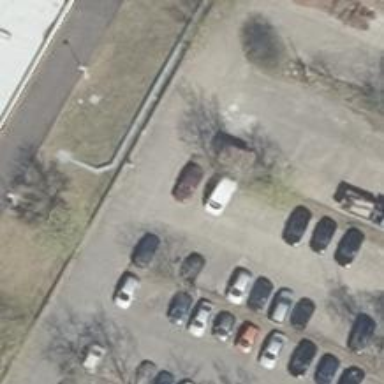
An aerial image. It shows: Concrete parking aisle on service road.